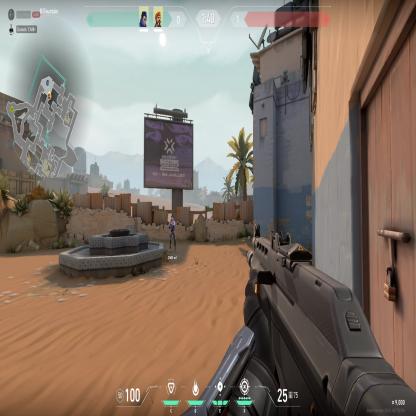
Label: teammate